Question: I have the following xml layout - if editText_model text is fairly short then the table is split 50/50 by the weight value.
However the longer the text gets the more it squashes up the word Description. Why is it ignoring the 50/50 split?
'''
<?xml version="1.0" encoding="utf-8"?>
<LinearLayout xmlns:android="http://schemas.android.com/apk/res/android"
android:layout_width="fill_parent"
android:layout_height="fill_parent"
android:orientation="vertical">
<TableLayout
android:layout_width="match_parent"
android:layout_height="wrap_content"
android:weightSum="100">
<TableRow>
<TextView
android:layout_width="fill_parent"
android:layout_height="fill_parent"
android:layout_weight="50"
android:paddingLeft="5dp"
android:text="Select"
android:textSize="15sp"/>
<RadioGroup
android:id="@+id/radioGroupAdd"
android:layout_weight="50"
android:orientation="horizontal">
<RadioButton
android:id="@+id/RadioModel"
android:layout_width="wrap_content"
android:layout_height="wrap_content"
android:text="Test1"/>
<RadioButton
android:id="@+id/RadioPaint"
android:layout_width="fill_parent"
android:layout_height="fill_parent"
android:text="Test2"/>
</RadioGroup>
</TableRow>
</TableLayout>
<TableLayout
android:layout_width="match_parent"
android:layout_height="wrap_content"
android:weightSum="100">
<TableRow>
<TextView
android:id="@+id/tV_model"
android:layout_width="fill_parent"
android:layout_height="fill_parent"
android:layout_weight="50"
android:gravity="center|left"
android:paddingLeft="5dp"
android:text="Description"
android:textSize="15sp"/>
<EditText
android:id="@+id/editText_model"
android:layout_width="fill_parent"
android:layout_height="fill_parent"
android:layout_weight="50"
android:hint="Enter Description"
android:inputType="text|textMultiLine|textNoSuggestions"
android:minLines="3"
android:text="testing long line of text <PHONE> 123 456 77878 89 9 9d"
android:textSize="15sp"/>
</TableRow>
</TableLayout>
</LinearLayout>
'''

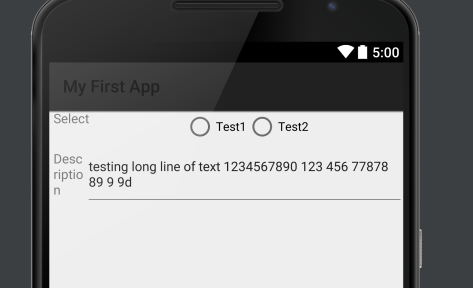
Answer: For the layout_width, try putting 0dp.